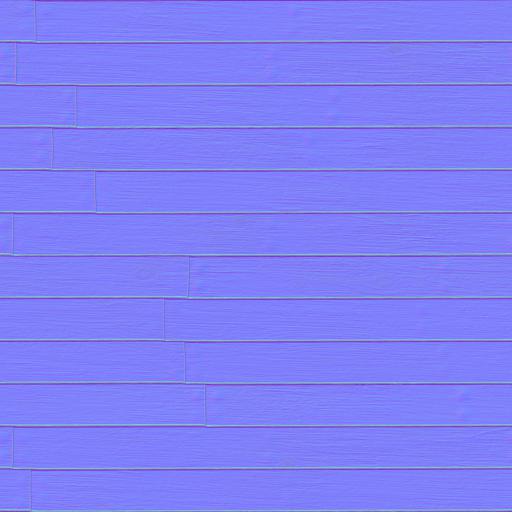
planks